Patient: sex M, age 69
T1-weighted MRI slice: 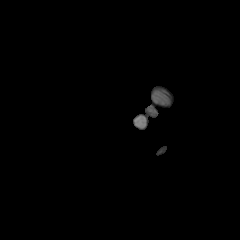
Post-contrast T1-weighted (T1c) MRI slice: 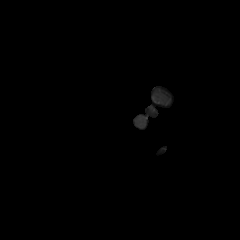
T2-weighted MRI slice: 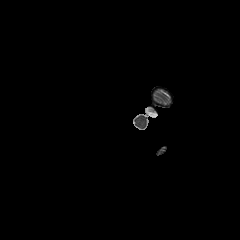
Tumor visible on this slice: no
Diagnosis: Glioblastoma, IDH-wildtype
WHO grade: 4